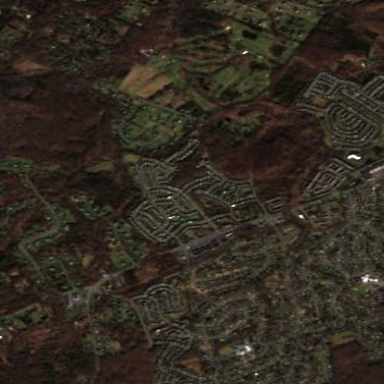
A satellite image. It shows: Residential area composed of single-family homes.